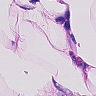
Metastatic tissue present: no